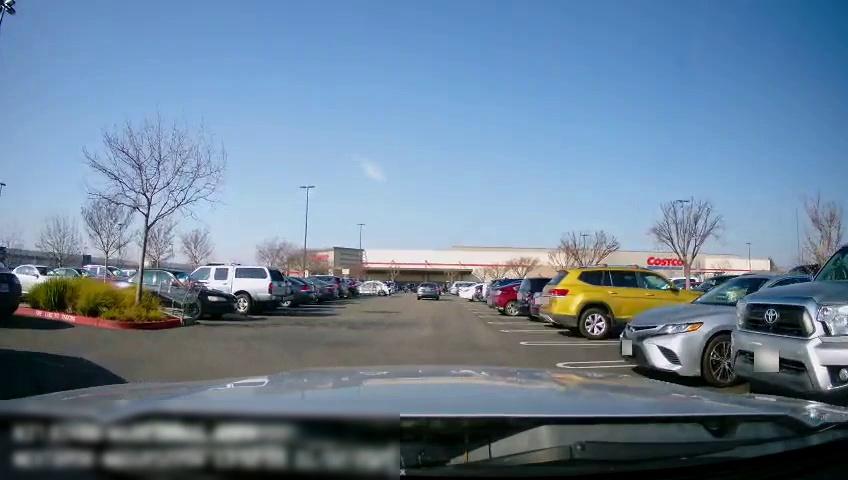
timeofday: Day
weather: Sunny
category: Drivable Space
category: Vehicles | Car
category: Vehicles | Car
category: Vehicles | Truck
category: Vehicles | Car
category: Vehicles | SUV
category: Vehicles | Car
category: Vehicles | SUV
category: Vehicles | Car
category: Vehicles | Car
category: Motorbikes
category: Vehicles | Car
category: Vehicles | SUV
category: Vehicles | SUV
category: Vehicles | Truck
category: Pedestrians
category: Vehicles | Car
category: Vehicles | Car
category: Vehicles | Car